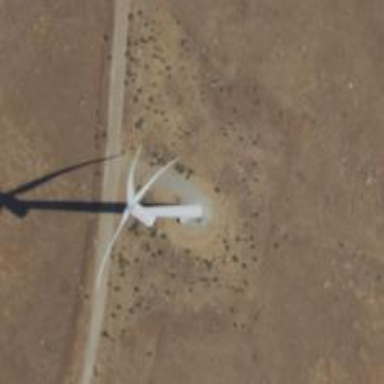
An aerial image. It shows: Wind generator using horizontal axis wind turbines.